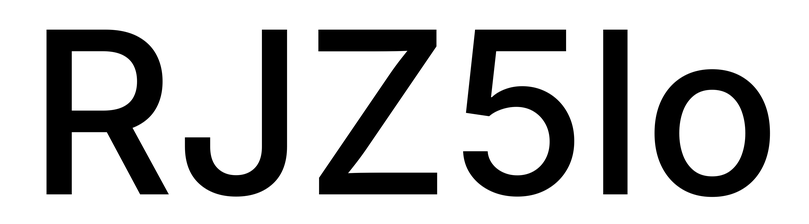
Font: Inter_Medium